Interaction volume radius: 5 \u00c5
Interaction volume height: 25 \u00c5
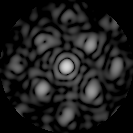
Disorder parameter: 0.4498